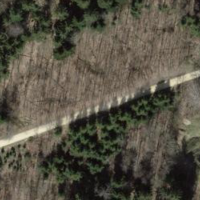
EUNIS habitat code: 41
Species observed at this site:
Lysimachia nemorum